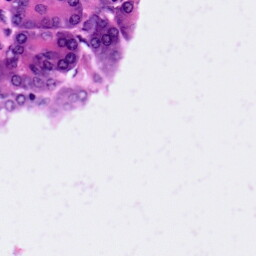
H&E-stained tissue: Pancreatic